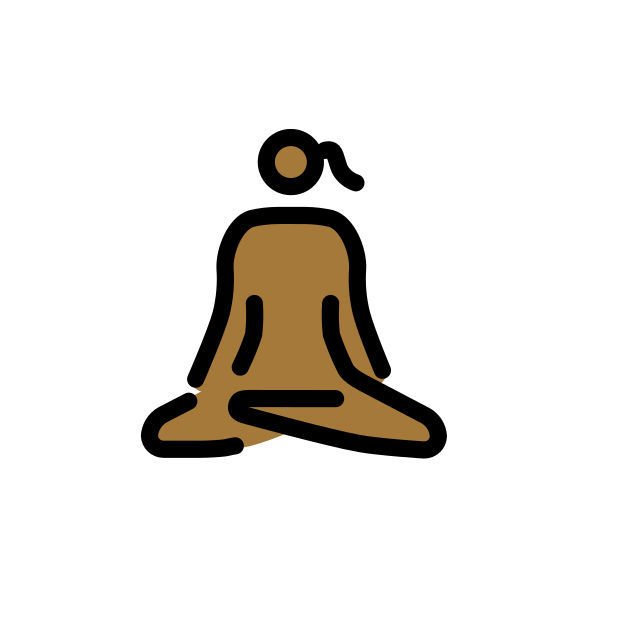
woman in lotus position: medium-dark skin tone